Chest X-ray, PA view. Patient: 38 years old, sex M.
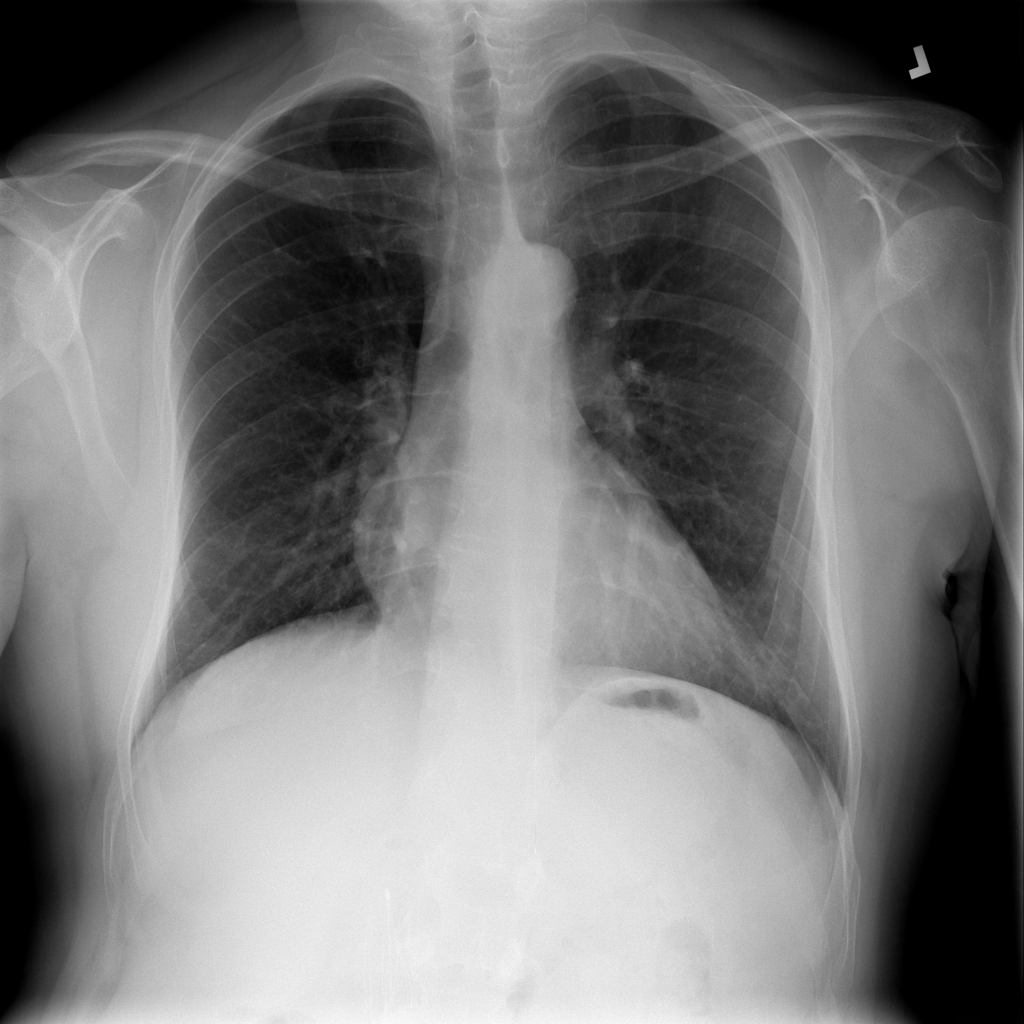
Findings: No Finding